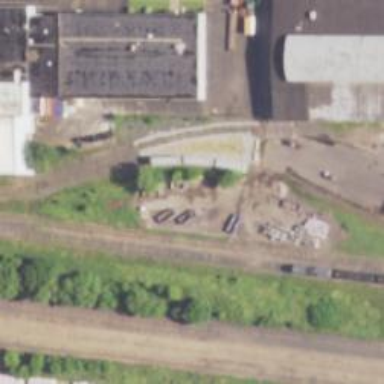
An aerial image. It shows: Railway spur service.